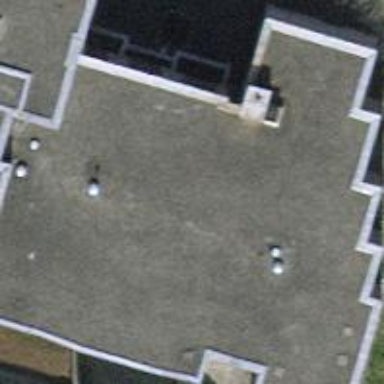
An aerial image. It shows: View of apartment building.